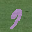
Label: 9